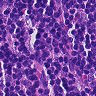
Metastatic tissue present: no